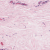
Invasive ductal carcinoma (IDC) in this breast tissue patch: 0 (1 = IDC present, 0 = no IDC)